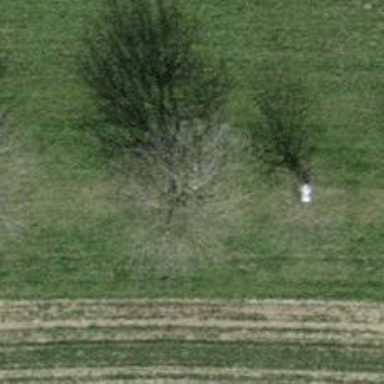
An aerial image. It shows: Urban area featuring tree as natural element.